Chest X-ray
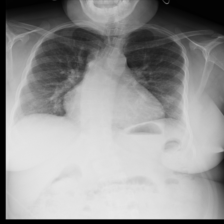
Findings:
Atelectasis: negative
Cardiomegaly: positive
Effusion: positive
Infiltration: negative
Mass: negative
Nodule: negative
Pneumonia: negative
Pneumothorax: negative
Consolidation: negative
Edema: negative
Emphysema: negative
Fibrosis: negative
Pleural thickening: negative
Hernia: negative